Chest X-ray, AP view. Patient: 47 years old, sex F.
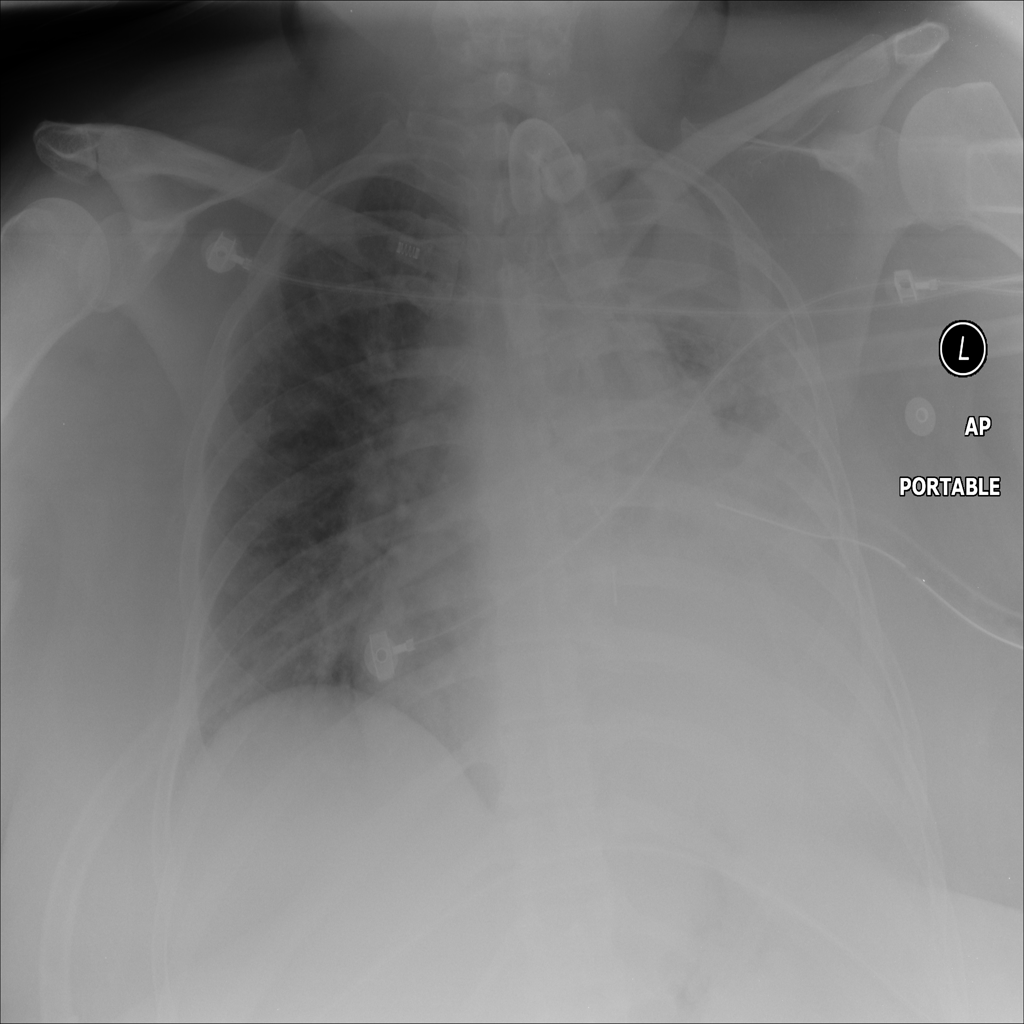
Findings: No Finding